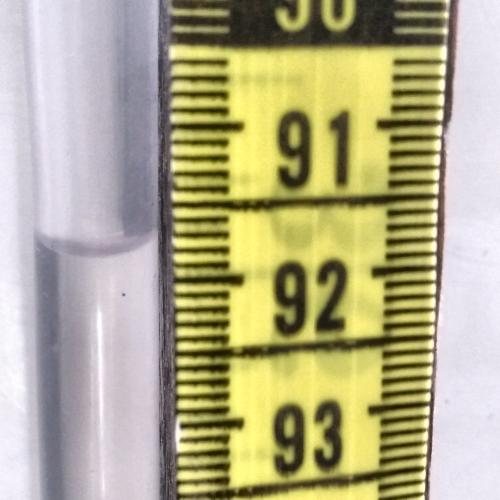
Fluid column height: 91.8 cm